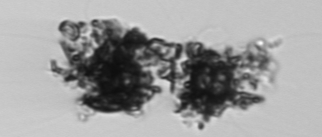
Label: Thalassiosira_TAG_external_detritus